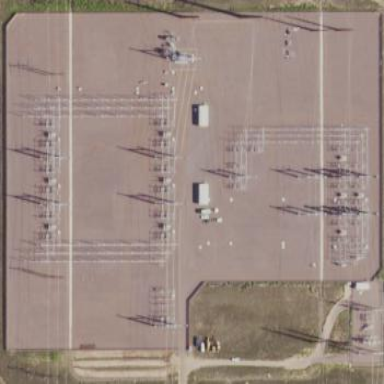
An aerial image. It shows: Outdoor power substation enclosed by fence. The substation operates at the transmission level.